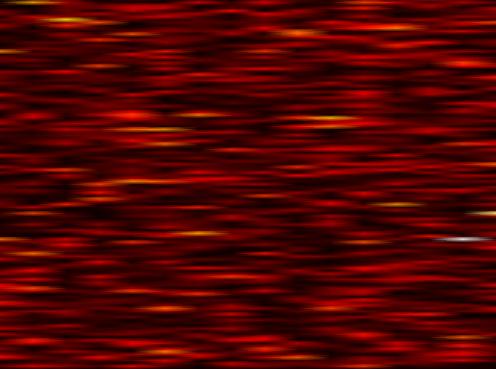
Label: UFMC